Question: Hi i am working on GXT
i have a button with an Icon.
I want to put the Icon in center.
Currently it looks like this.

the icon of the button is in left (because of IconAlign.LEFT).
I want it in center. But there is nothing like IconAlign.CENTER
If any one has an idea what to add in code.Please share
'''
button.setIconAlign(IconAlign.LEFT);
button.setIcon(Resources.INSTANCE.modify());
button.setStyleName("project-Button");
'''
'''
.project-Button {
color: Black;
border: thin outset #FF6600;
font-family: Courier New, Century Gothic, Times New Roman, Verdana, Arial;
vertical-align: middle;
text-align: center;
background-color: White;
cursor: pointer;
}
'''
thank you in advance
---
updated
'''
public interface Resources extends ClientBundle {
public Resources INSTANCE = GWT.create(Resources.class);
@Source("Images/modify.png")
ImageResource modify();
}
'''
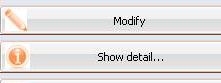
Answer: used this. and itis working fine.
'''
vertical-align: middle;
text-align: center;
background-position:30% 70%;
'''